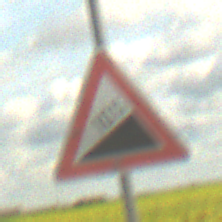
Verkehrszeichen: Steigung10
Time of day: Midday
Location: Outdoor (RoadRail)
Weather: PartlyCloudy
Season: NotSpecified
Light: Natural